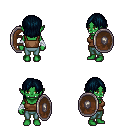
a pixel art fantasy rpg character, female body template, orc, green skin, brown pirate shirt, teal pants, raven long bangs hairstyle, white cloth bandages, shield, four views (front, back, left, right), 2x2 character sprite sheet, small pixel art, hard edges, no anti-aliasing